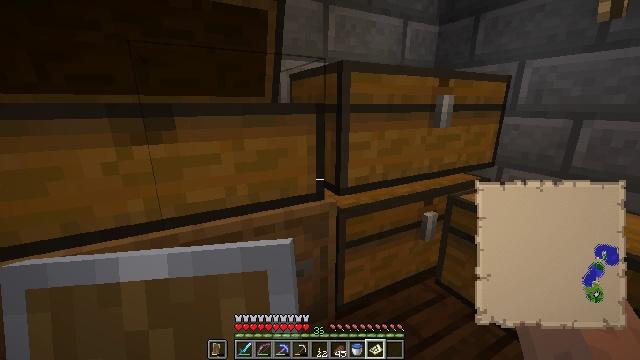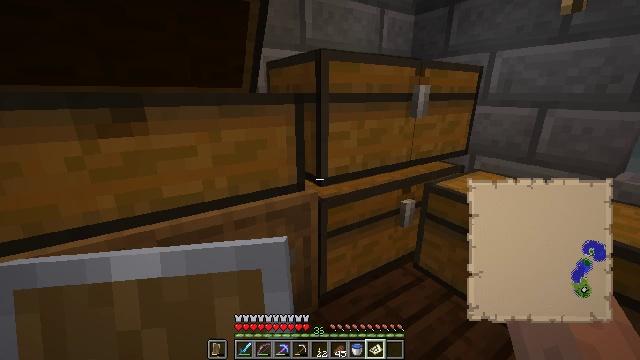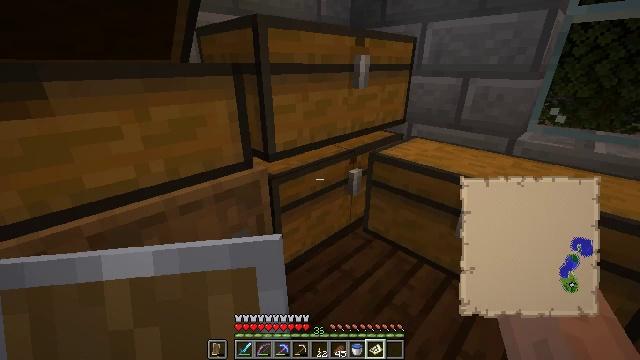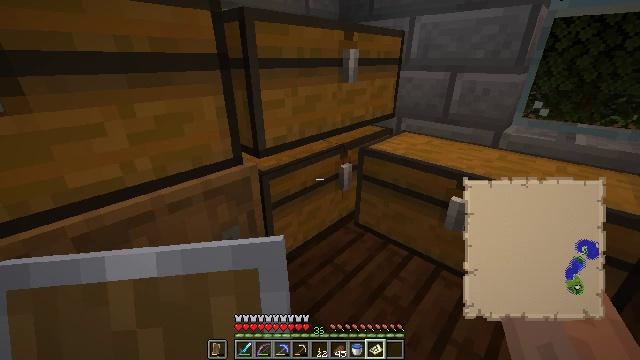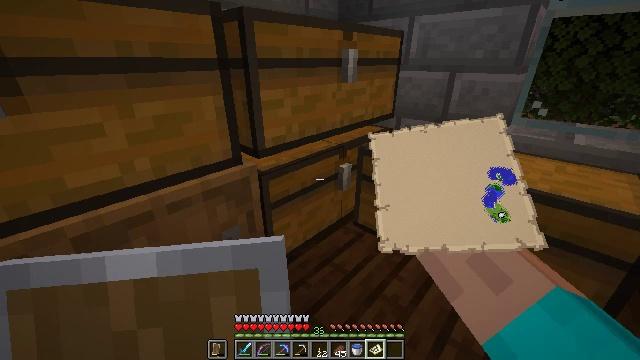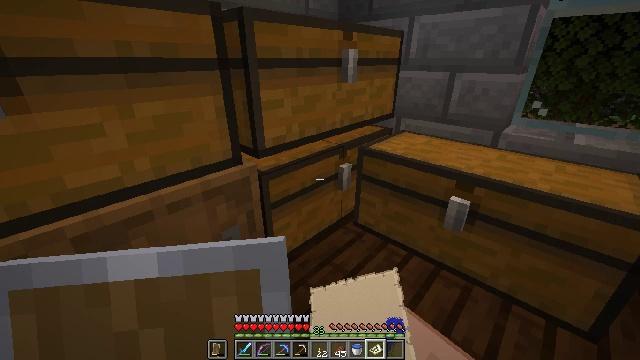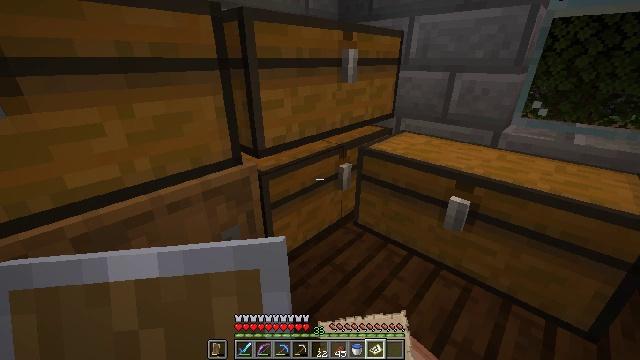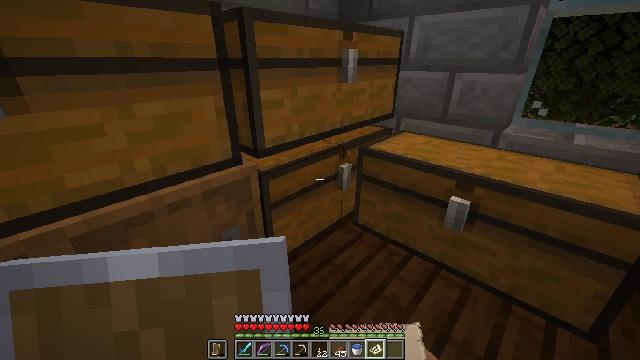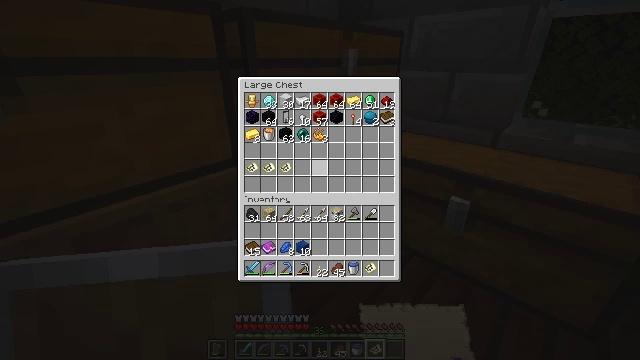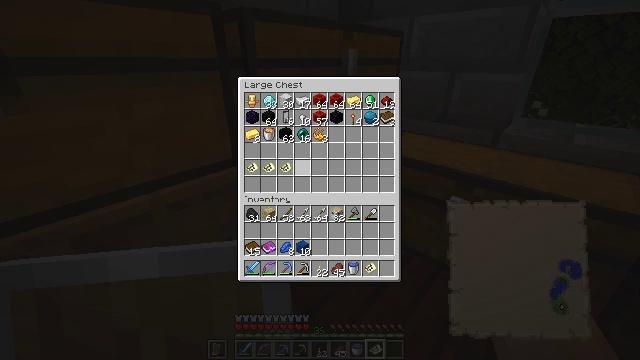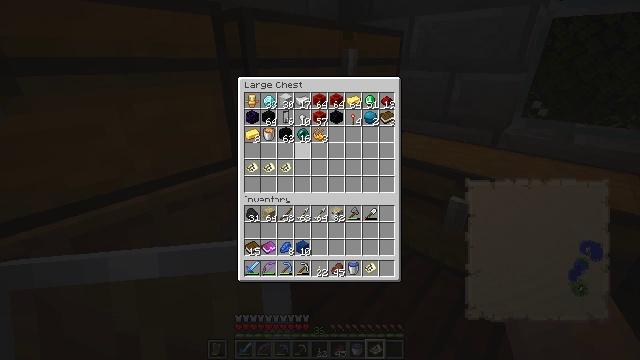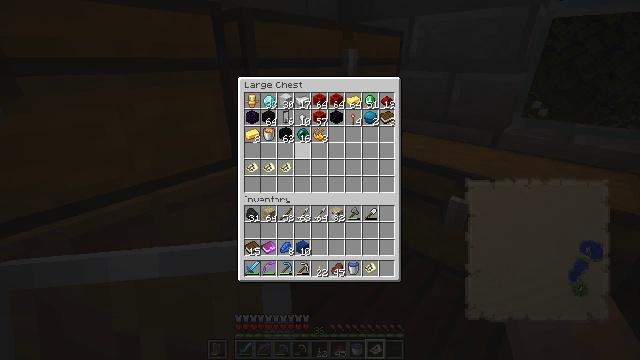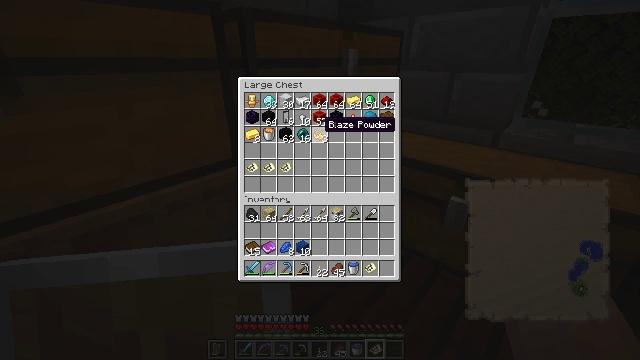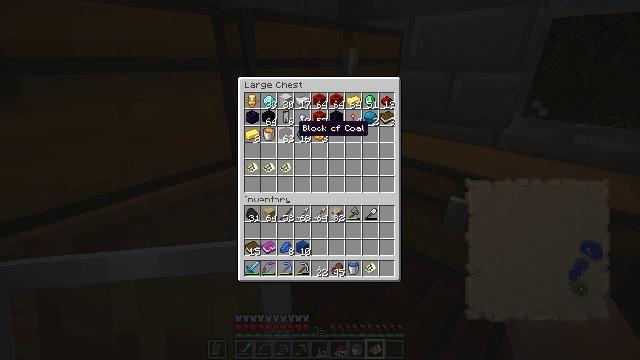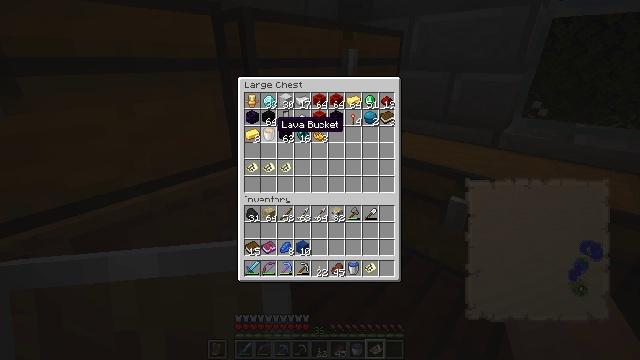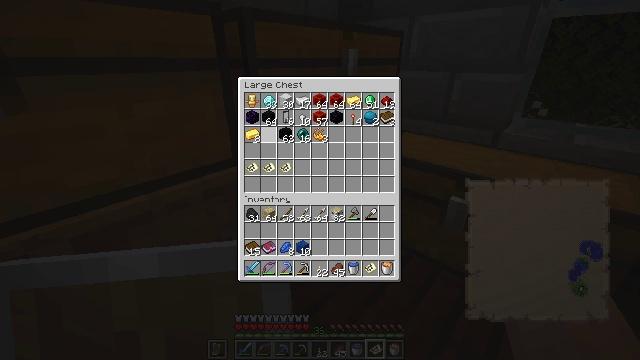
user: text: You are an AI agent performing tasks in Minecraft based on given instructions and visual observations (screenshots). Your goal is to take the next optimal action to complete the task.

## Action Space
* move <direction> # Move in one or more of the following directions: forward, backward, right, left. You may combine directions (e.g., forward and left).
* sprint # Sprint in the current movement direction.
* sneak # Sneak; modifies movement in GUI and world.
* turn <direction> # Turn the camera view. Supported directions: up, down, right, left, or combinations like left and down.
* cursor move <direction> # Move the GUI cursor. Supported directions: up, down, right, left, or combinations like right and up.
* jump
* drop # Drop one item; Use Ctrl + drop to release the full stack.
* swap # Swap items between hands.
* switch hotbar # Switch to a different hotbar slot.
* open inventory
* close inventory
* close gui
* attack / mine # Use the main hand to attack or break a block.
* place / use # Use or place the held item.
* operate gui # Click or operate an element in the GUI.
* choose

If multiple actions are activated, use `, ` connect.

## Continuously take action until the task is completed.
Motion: motion action
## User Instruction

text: To get a cauldron, use the crafting table.
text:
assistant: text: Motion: turn right and down
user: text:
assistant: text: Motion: turn right and down
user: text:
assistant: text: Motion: turn right and down, use / place
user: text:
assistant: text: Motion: use / place
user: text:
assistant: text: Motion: no_op
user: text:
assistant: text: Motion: no_op
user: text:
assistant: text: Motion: no_op
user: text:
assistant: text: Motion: no_op
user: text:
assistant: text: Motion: cursor move left and up
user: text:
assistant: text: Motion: sneak, cursor move up
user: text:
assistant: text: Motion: sneak, cursor move up
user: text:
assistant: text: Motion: sneak, cursor move right and up
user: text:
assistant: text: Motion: sneak, cursor move left
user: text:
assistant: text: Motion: sneak, cursor move left
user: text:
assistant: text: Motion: sneak, operate gui
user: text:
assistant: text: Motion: sneak, cursor move right, operate gui
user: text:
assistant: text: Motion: sneak, cursor move right
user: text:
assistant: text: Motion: sneak
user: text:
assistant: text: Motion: sneak
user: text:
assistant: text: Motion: sneak, operate gui
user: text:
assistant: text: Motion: sneak, operate gui
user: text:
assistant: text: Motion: sneak
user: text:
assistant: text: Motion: cursor move right and down
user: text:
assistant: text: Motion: cursor move right and down
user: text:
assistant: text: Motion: cursor move right and down
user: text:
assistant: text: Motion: cursor move right and down
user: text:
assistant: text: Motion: cursor move right and down
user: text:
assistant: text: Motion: no_op
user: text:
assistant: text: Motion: no_op
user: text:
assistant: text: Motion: no_op